Field crop: maize
Growth stage: 2
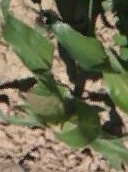
Species: maize